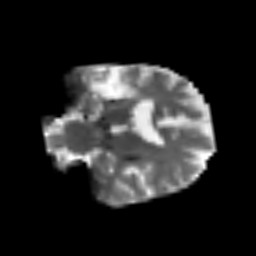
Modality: T2w
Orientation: coronal
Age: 62
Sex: female
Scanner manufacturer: siemens
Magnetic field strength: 3 T
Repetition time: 3.2 s
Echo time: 0.081 s